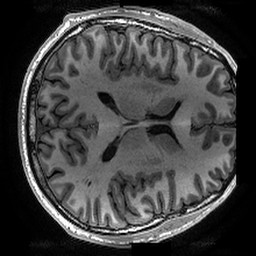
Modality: T1w
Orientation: axial
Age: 42
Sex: male
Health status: healthy
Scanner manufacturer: ge
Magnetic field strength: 3 T
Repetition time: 0.006652 s
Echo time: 0.002928 s